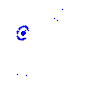
Particle: pion